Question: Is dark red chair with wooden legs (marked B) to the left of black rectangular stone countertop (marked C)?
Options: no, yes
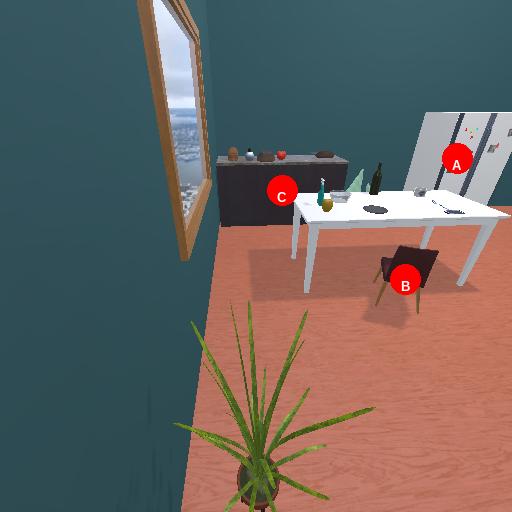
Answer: no